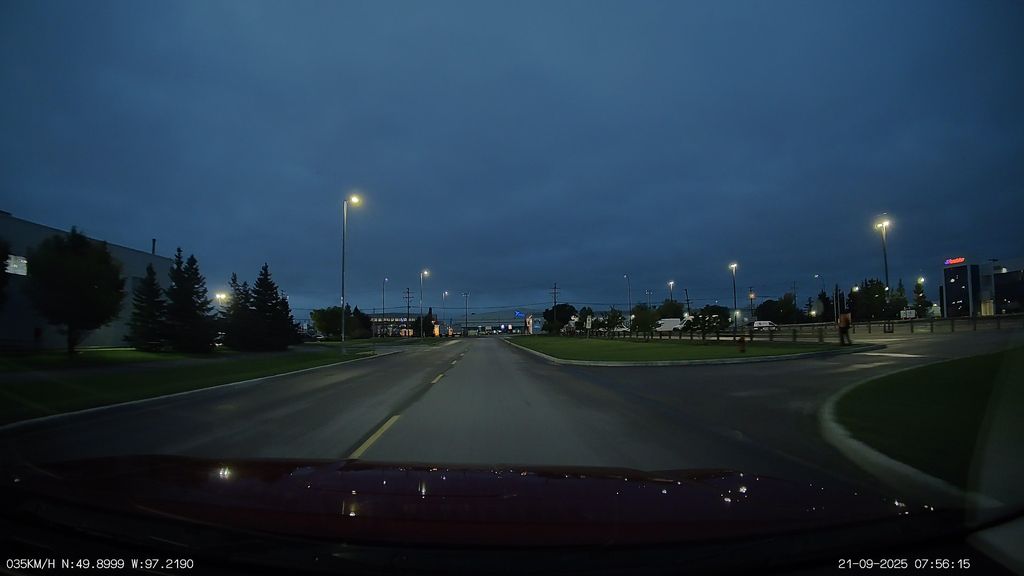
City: winnipeg